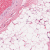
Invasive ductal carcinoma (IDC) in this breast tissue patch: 0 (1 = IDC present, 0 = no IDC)